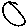
Label: circle